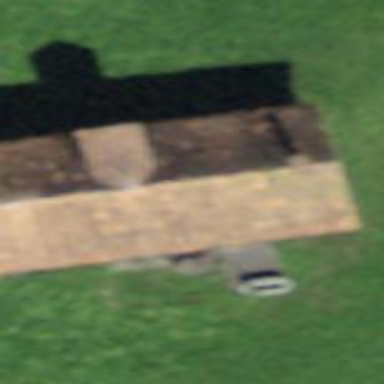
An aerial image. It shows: Rural barn.